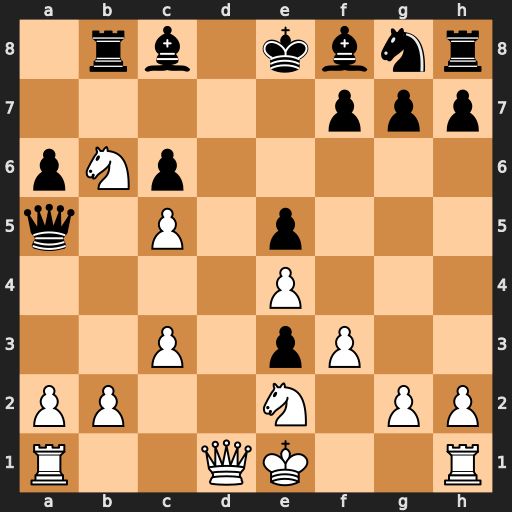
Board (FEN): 1rb1kbnr/5ppp/pNp5/q1P1p3/4P3/2P1pP2/PP2N1PP/R2QK2R
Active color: w
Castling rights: KQk
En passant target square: -
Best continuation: b4 Rxb6 bxa5